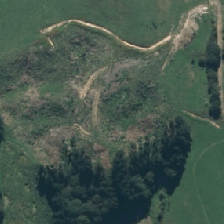
Land cover: harvested_forest